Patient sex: F
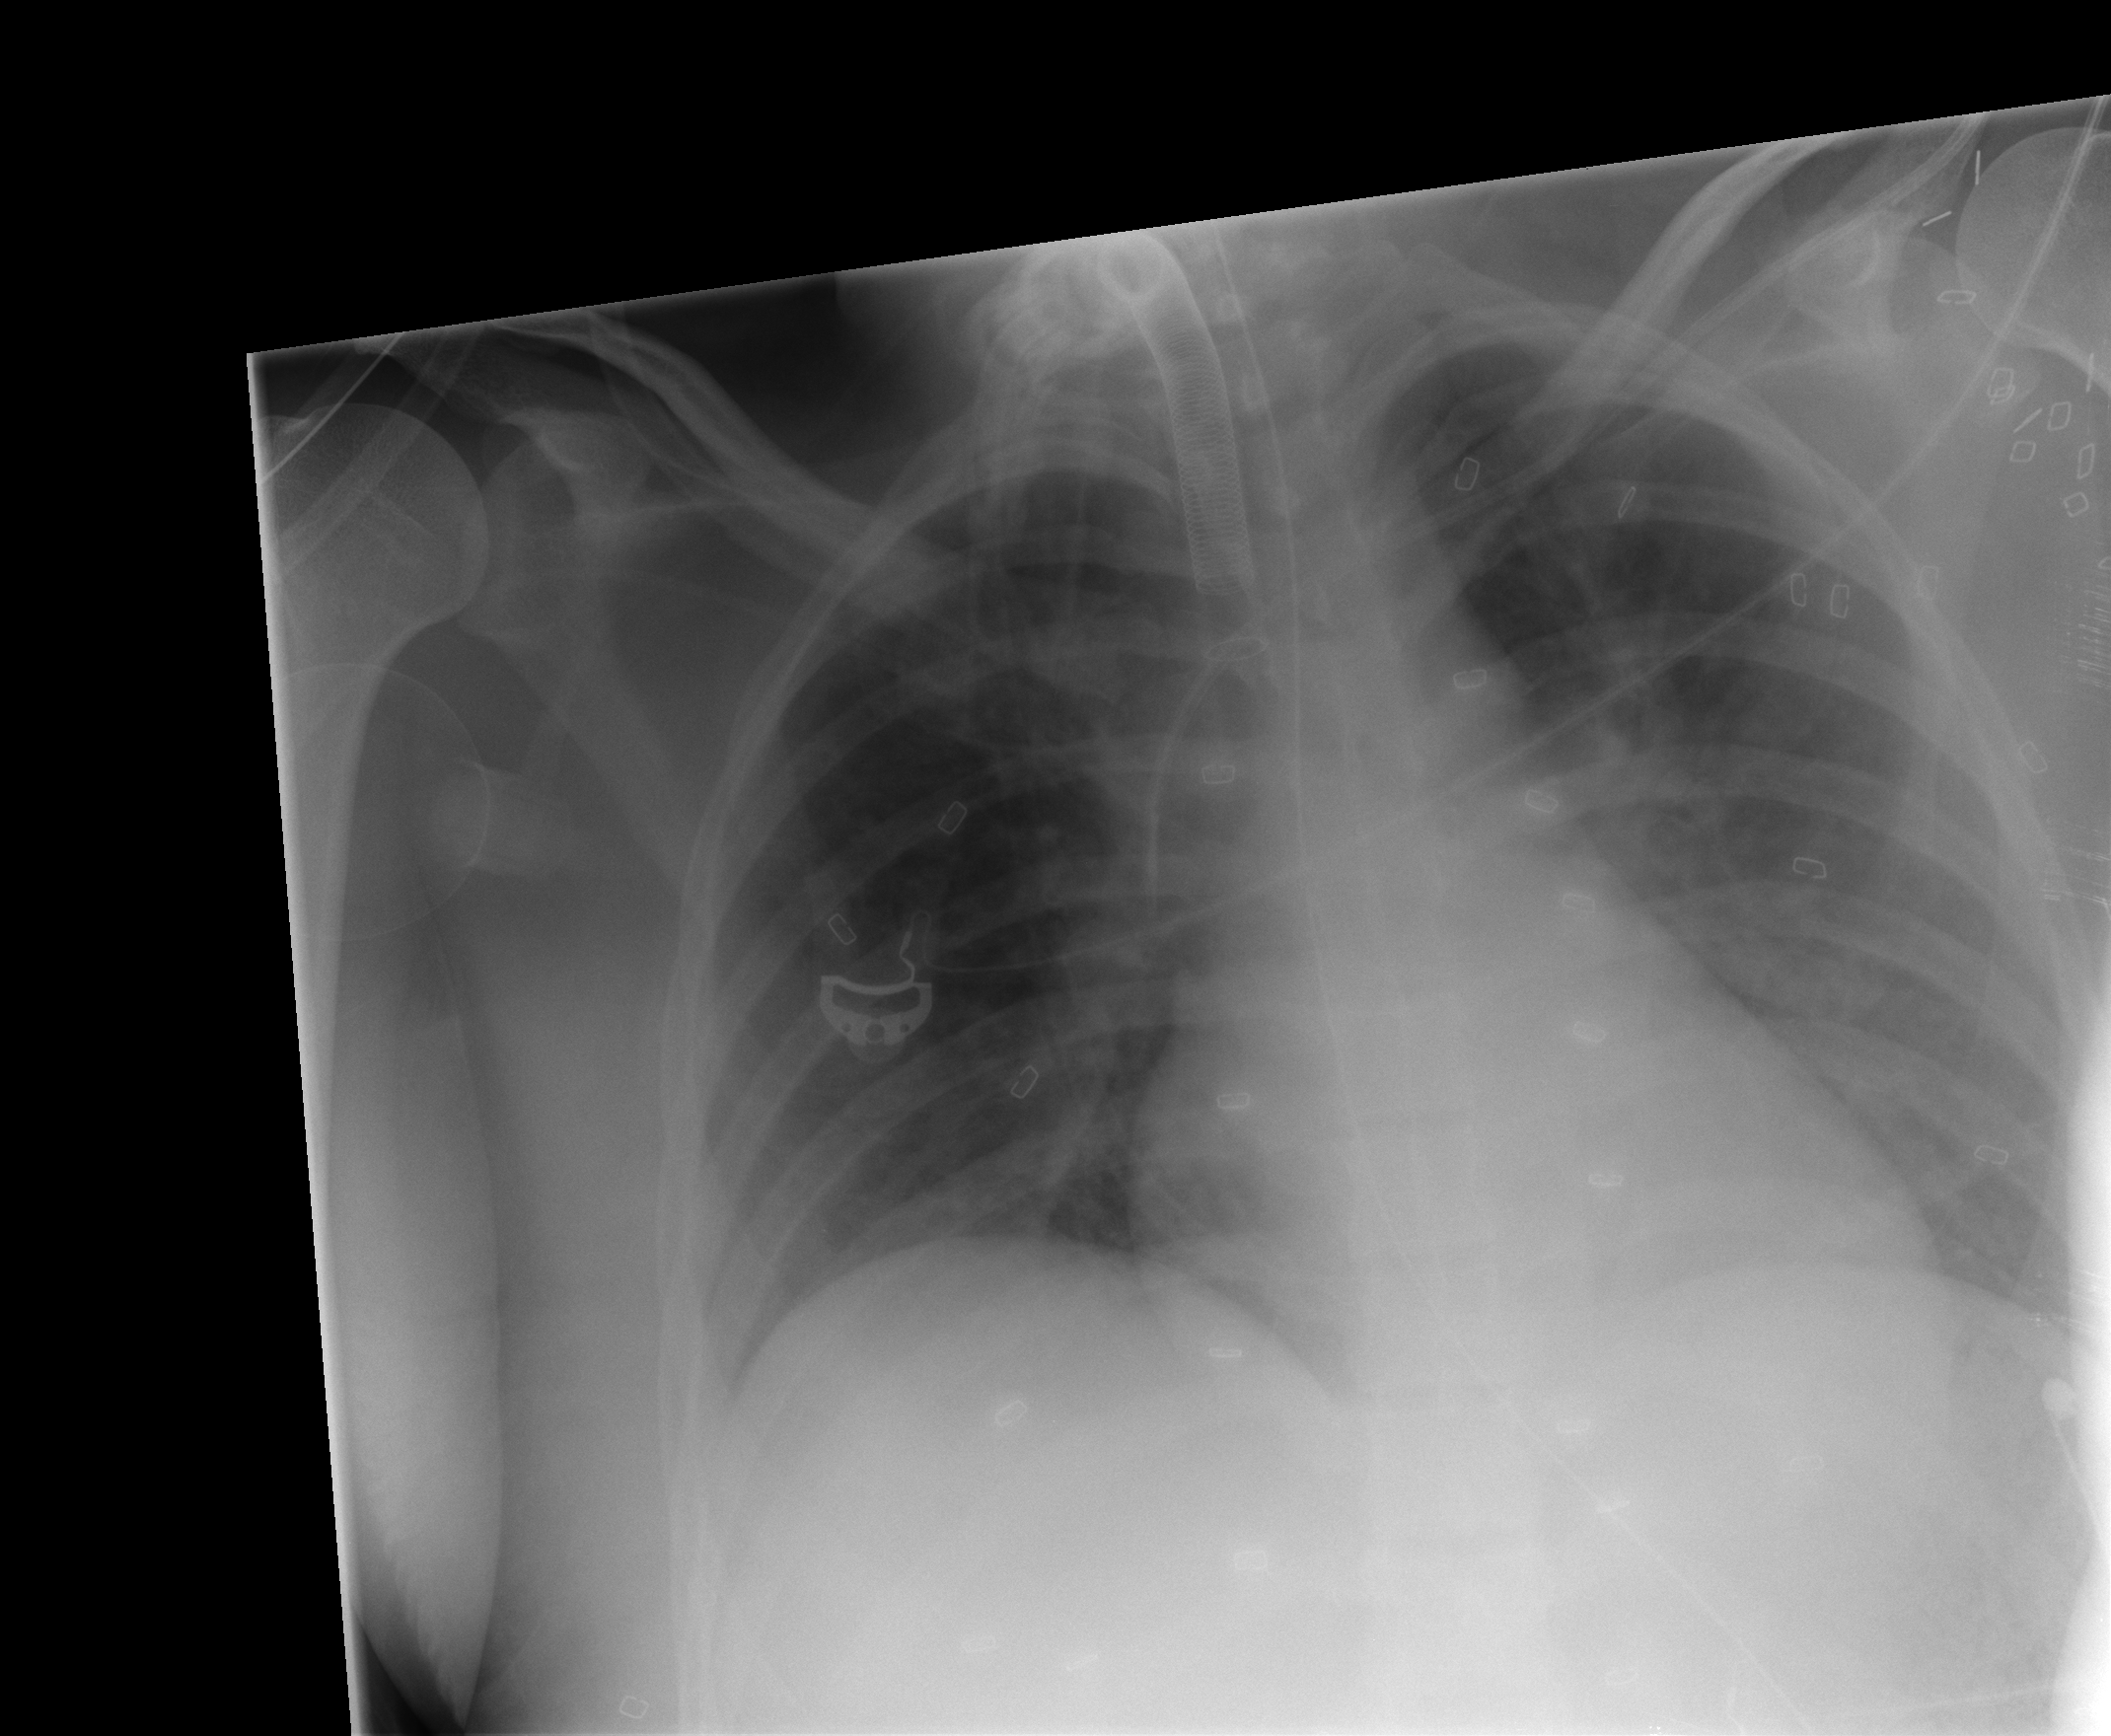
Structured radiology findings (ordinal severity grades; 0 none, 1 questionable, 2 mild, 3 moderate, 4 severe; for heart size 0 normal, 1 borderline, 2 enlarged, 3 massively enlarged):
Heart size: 0
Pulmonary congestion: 3
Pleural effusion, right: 0
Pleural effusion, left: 0
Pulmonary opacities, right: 0
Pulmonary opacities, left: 0
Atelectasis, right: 0
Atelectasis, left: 0